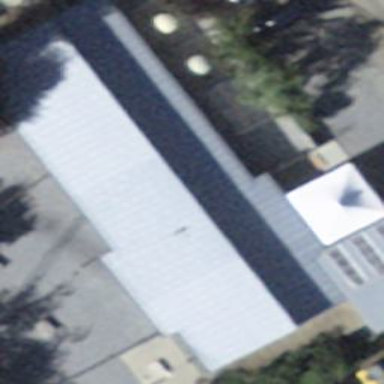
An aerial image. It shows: Industrial building.